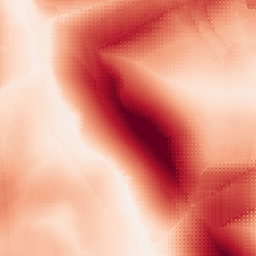
Category: morphological
Decomposition family: morphological_square
Decomposition parameters: operation: gradient
size: 50
Upsampling method: regularized
Upsampling parameters: scale: 2
lambda_reg: 0.1
Upsampling scale: 2